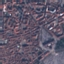
Label: Residential